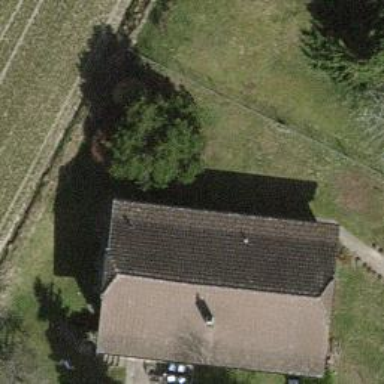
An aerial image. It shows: Simple and straightforward house.